Interaction volume radius: 10 \u00c5
Interaction volume height: 35 \u00c5
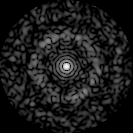
Disorder parameter: 0.8405